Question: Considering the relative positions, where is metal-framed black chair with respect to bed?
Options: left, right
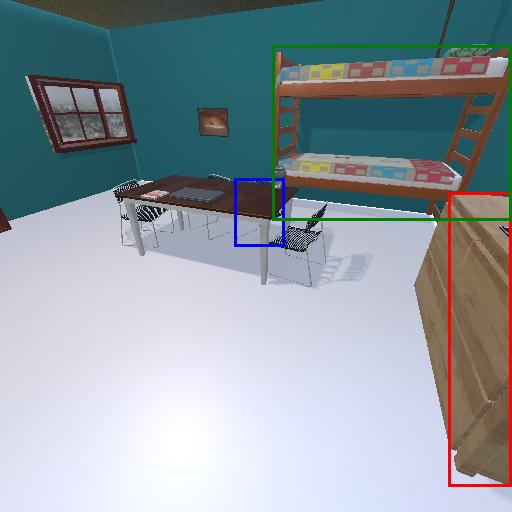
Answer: left